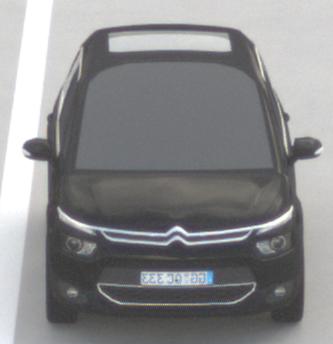
Make: Citroen
Model: Grand C4 Picasso VTi 120
Detailed model: Grand C4 Picasso (II)
Model produced from: 2013/10
Model produced until: 2015/02
Doors: 5
Color: black
Road condition: dry road
Daytime: morning or afternoon
Contrast: low contrast